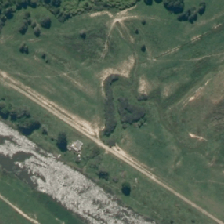
Land cover: high_producing_grassland